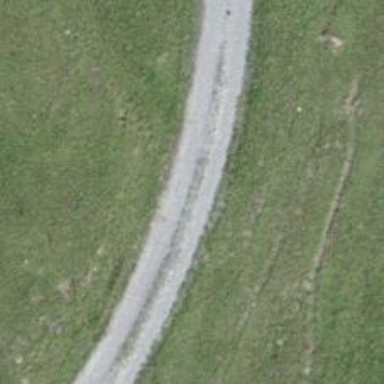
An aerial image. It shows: Track with grade3 tracktype.